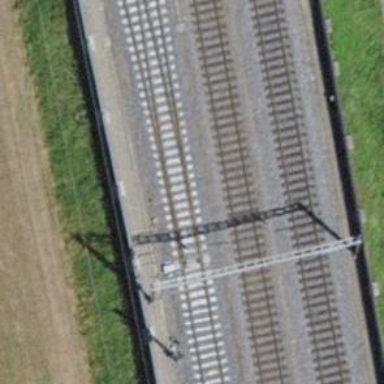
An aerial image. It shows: Railway switch.